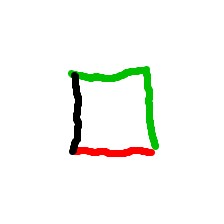
Shape: square